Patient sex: F
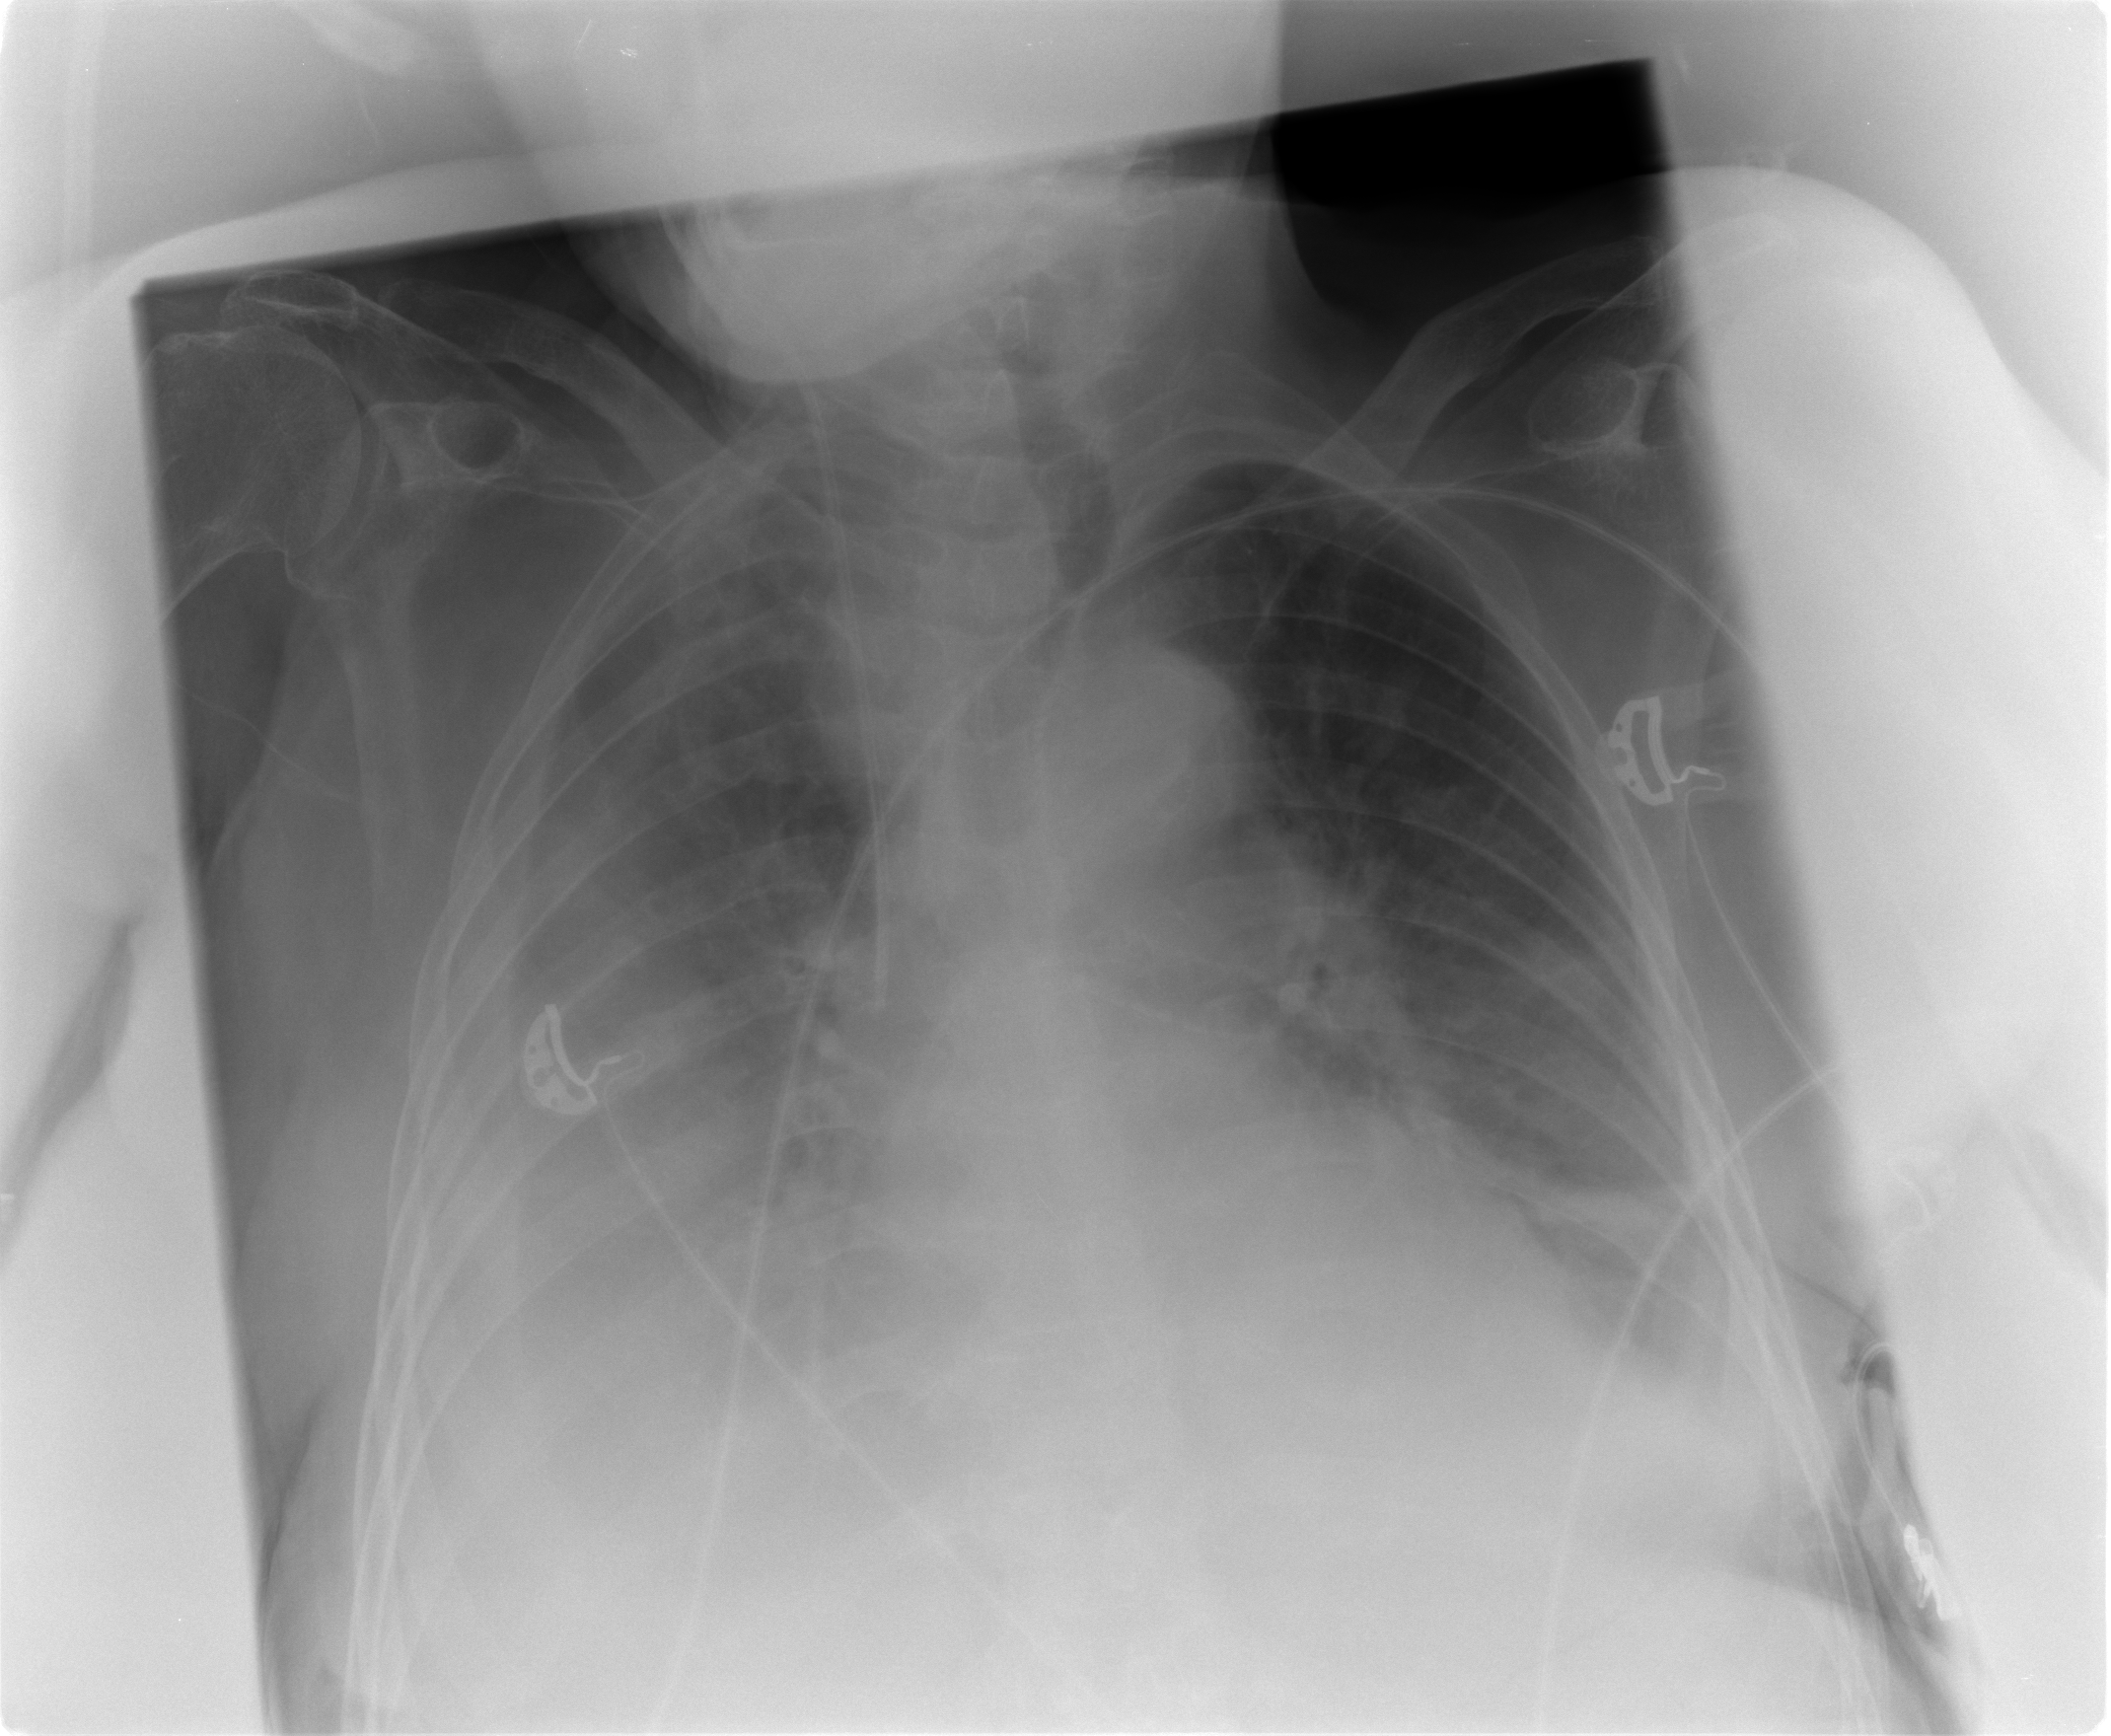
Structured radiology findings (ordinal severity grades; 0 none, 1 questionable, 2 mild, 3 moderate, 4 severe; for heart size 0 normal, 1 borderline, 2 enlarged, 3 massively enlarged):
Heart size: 2
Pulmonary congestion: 2
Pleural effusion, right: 3
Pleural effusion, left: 2
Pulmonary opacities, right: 2
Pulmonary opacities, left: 2
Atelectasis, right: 2
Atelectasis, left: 2